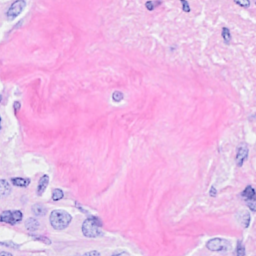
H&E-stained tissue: Breast